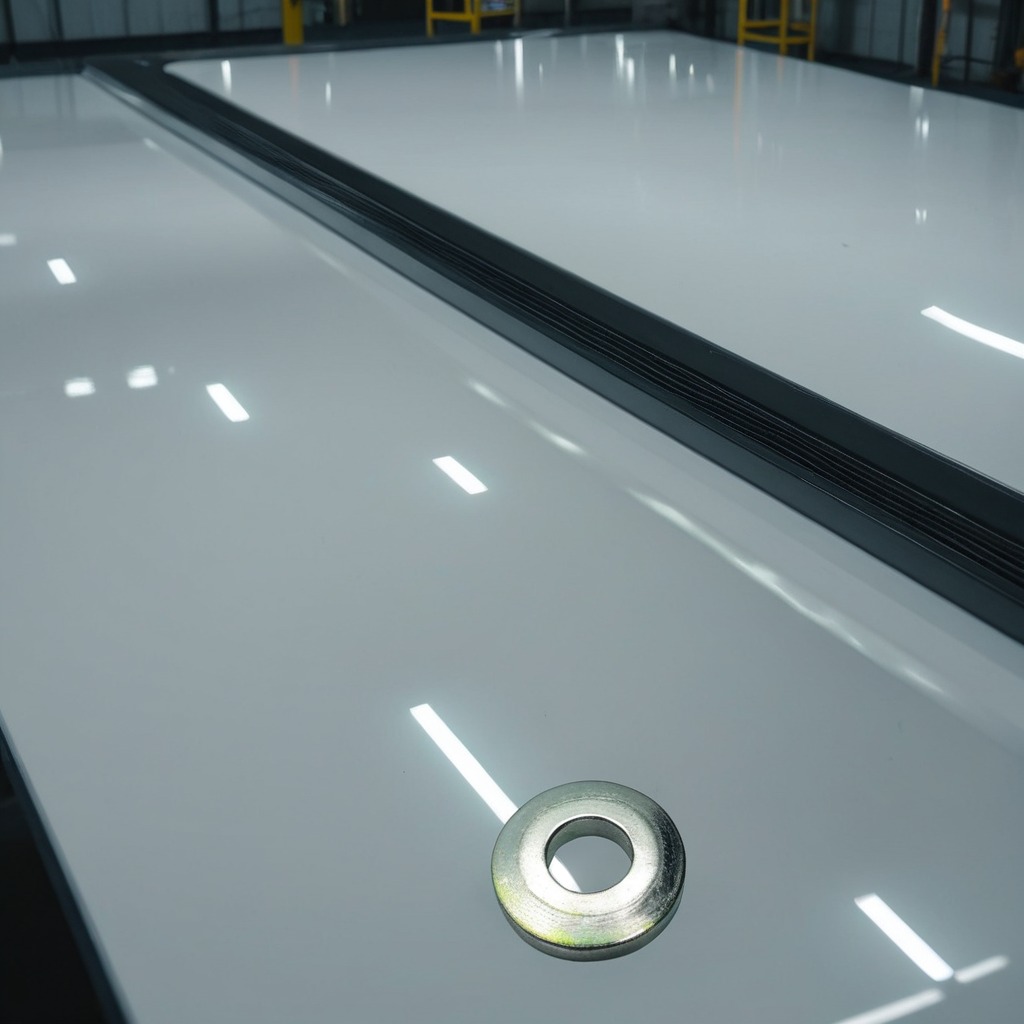
A flat metal washer is lying on the high-gloss table.